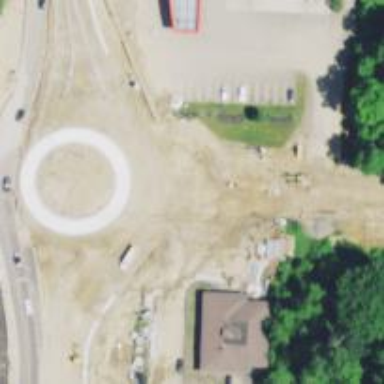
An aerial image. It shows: Roundabout on primary highway.